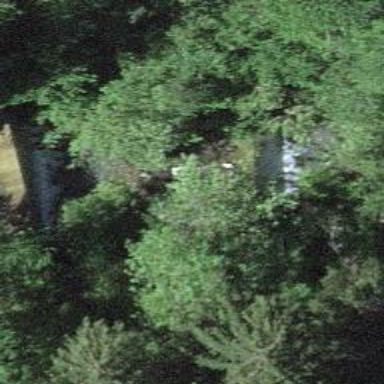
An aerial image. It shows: Check dam beside retaining wall.